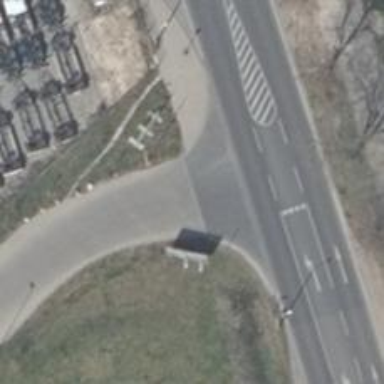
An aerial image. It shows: Road with "give way" sign.